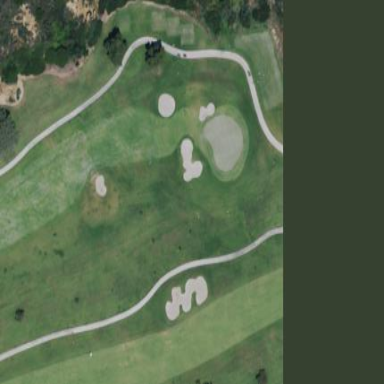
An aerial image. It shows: Grassy area designated as golf fairway.